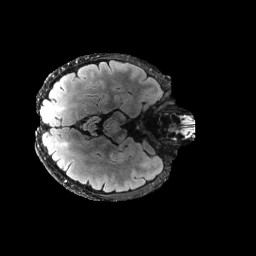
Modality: FLAIR
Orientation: axial
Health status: ill
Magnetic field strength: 3 T